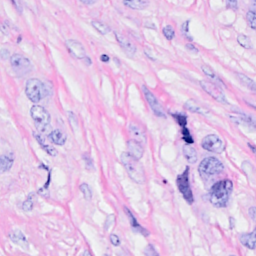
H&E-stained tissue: Breast